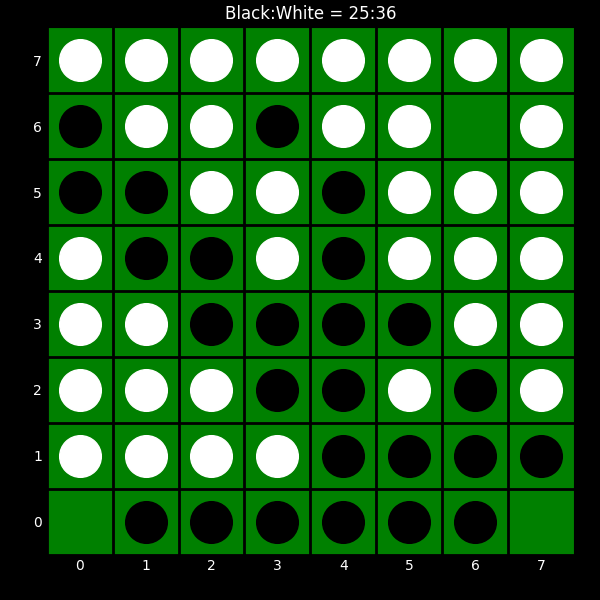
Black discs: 25
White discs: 36